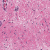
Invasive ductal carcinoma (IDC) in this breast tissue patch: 0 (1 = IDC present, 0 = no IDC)